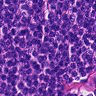
Metastatic tissue present: no